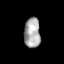
Tissue: skin
Cell type: Epithelial cells
Senescence score: 0.8666
Nuclear area (px): 475
Mean DAPI intensity: 168.912